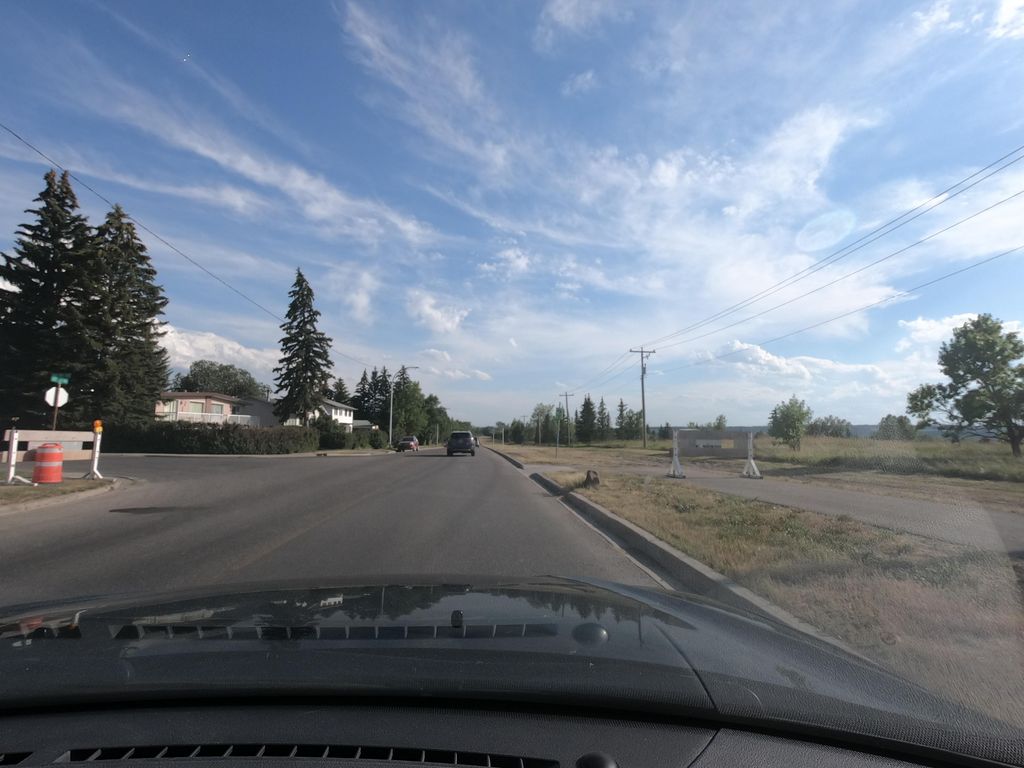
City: calgary